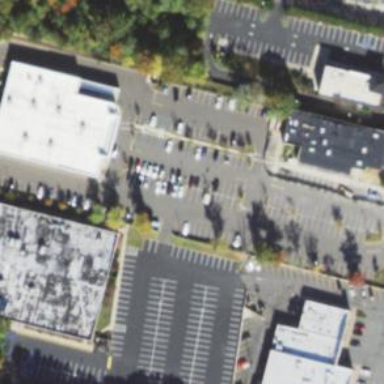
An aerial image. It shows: Retail area.